Interaction volume radius: 5 \u00c5
Interaction volume height: 10 \u00c5
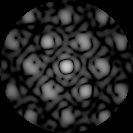
Disorder parameter: 0.2524